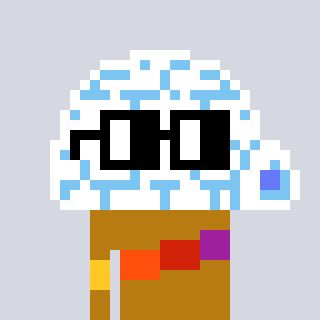
a pixel art character with square black glasses, a igloo-shaped head and a gold-colored body on a cool background